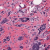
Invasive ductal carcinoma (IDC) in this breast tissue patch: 1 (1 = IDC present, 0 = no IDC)